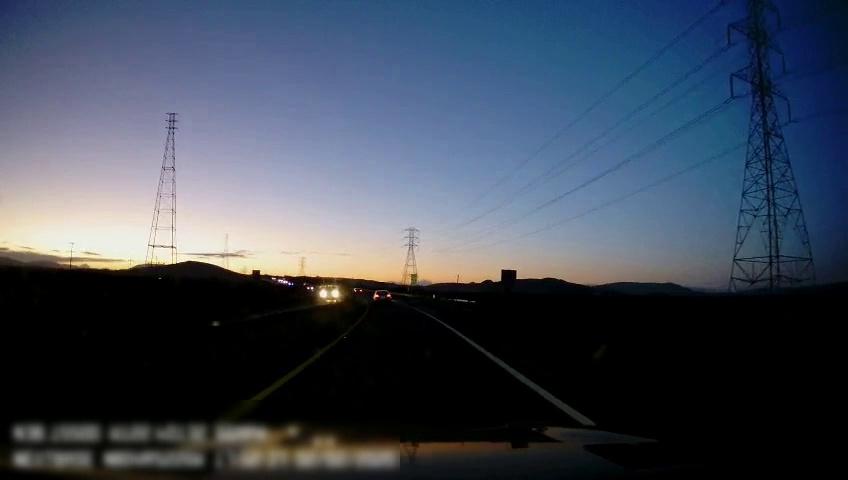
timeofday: Dusk/Dawn/Twilight
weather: Sunny
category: Drivable Space
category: Vehicles | Car
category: Vehicles | SUV
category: Lanes | Current Lane
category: Lanes | Current Lane